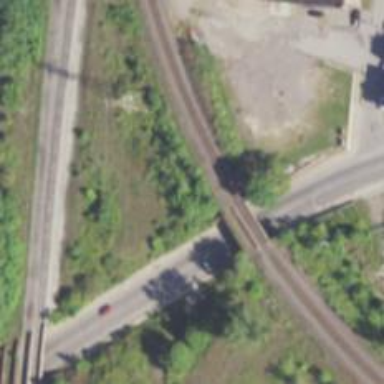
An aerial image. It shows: Abandoned railway bridge.